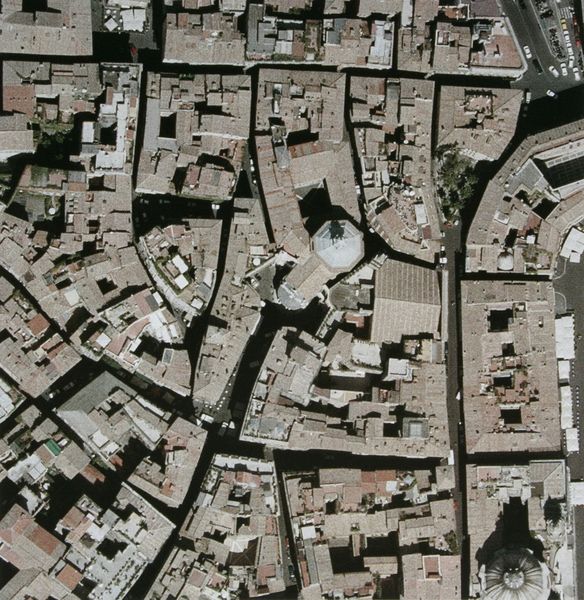
Titel: Umgebung von S. Maria della Pace
Künstler: Pietro da Cortona
Standort: Rom
Institution: S. Maria della Pace
Schlagwörter: baum, blau, schatten, wasser, weiß, bäume, gelb, grün, stadt, braun, grau, hell, licht, orange, schwarz, straße, anlage, dach, gebäude, haus, rot, weg, architektur, spitze, bild, häuser, kirche, wege, pflanzen, turm, oktagon, farbig, bogen, gasse, italien, modern, dächer, ziegel, markt, platz, vogelperspektive, auto, kuppel, luft, aufsicht, foto, fotografie, luftaufnahme, oben, photographie, straßen, kurven, innenhof, kuppeln, orientalisch, türme, münchen, draufsicht, gassen, kreuzung, viele, asphalt, pantheon, rom, photo, karte, apsis, plan, schtten, bau, autos, oktogon, achteck, bauten, höfe, zentralbau, innenhöfe, häuserblock, stadtplan, luftbild, postmoderne, kartographie, straßenzüge, köln, innenstadt, markisen, altstadt, viertel, von oben, mäume, anzeige, bäumee, piazza navona, carree, google, google earth, hubschrauberperspektive, häuser7, satelitenaufnahme, blocks, navona, parplätze, maps, google maps, vogelüersepktive